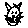
Label: cat